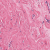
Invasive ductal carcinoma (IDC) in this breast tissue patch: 0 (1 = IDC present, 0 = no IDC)